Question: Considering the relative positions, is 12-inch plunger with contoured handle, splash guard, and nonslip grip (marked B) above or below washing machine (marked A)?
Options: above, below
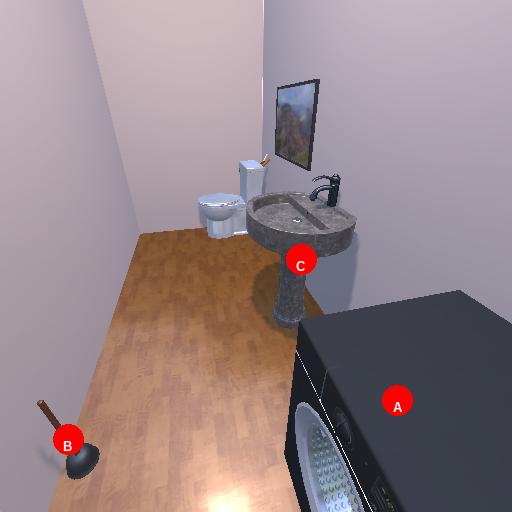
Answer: above